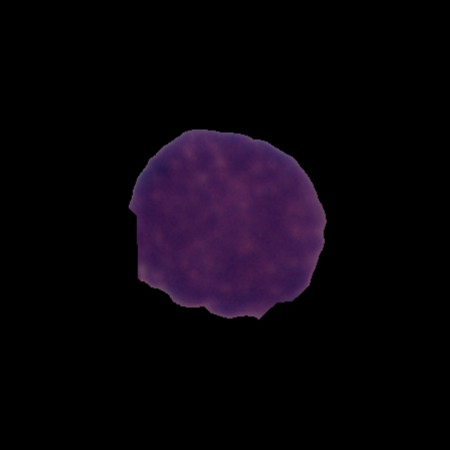
Label: healthy